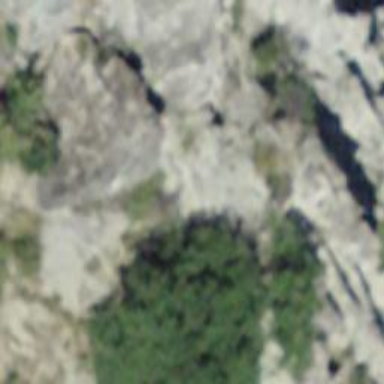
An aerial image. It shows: Natural cliff.